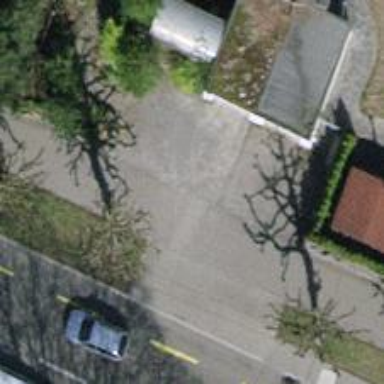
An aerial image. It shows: Avenue lined with trees.